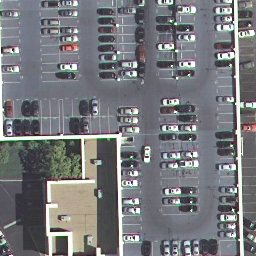
Label: parking lot